Field crop: maize
Growth stage: 2
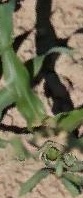
Species: maize